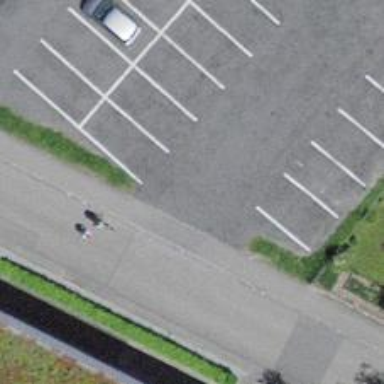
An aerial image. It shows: Asphalt parking aisle road without sidewalk.